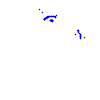
Particle: pion